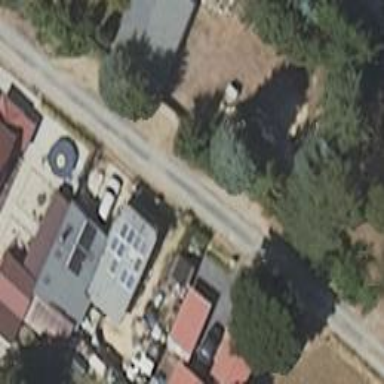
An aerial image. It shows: Residential road without sidewalk.